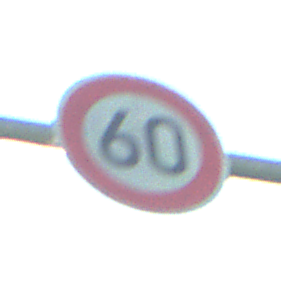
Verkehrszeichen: Geschwindigkeit60
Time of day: MorningAfternoon
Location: Outdoor (Nature)
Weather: PartlyCloudy
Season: NotSpecified
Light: Natural